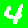
Digit: 4